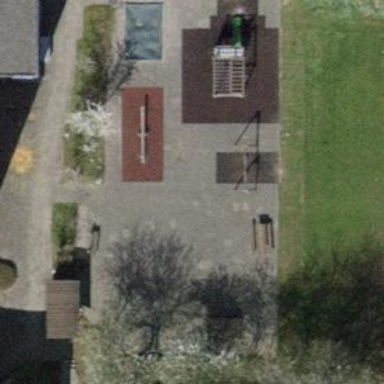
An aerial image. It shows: Playground area for leisure land.